Interaction volume radius: 5 \u00c5
Interaction volume height: 10 \u00c5
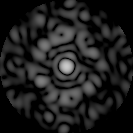
Disorder parameter: 0.7975